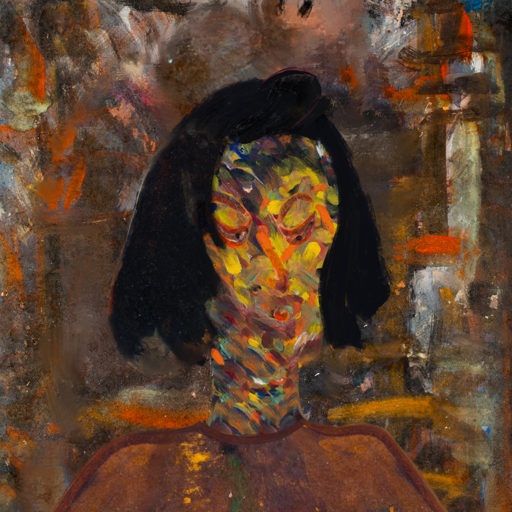
Background: GypsyQueen, Head And Neck Side: An_Impression, Face Side: Hypocrite, Bust: Comrade, Hair Side: Mosgoul, Head Accessory: Blank, Second Necklace: Blank, Necklace: Blank, Baby: Blank